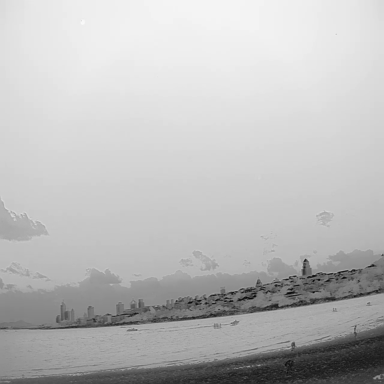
There are five objects shown in the infrared image, including four bulk_carriers, and a canoe.